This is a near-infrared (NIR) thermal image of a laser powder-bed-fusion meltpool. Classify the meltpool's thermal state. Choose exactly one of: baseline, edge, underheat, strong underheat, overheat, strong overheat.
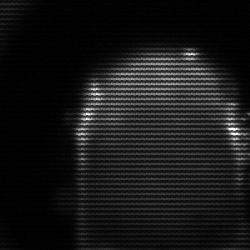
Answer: baseline